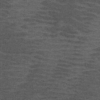
Label: not_dusty